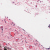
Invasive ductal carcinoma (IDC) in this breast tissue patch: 0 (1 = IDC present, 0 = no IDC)